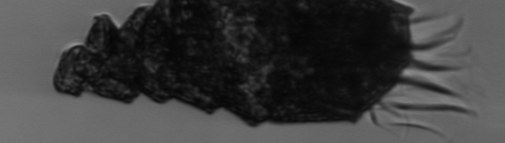
Label: Laboea_strobila